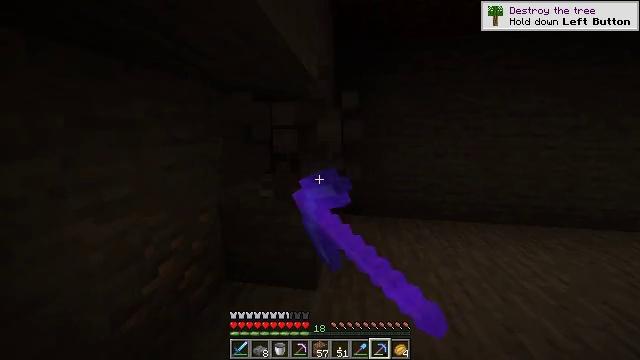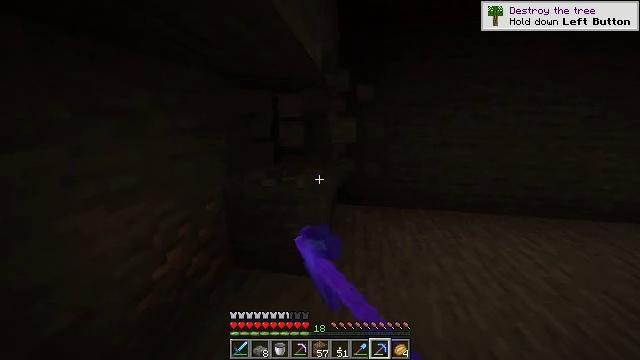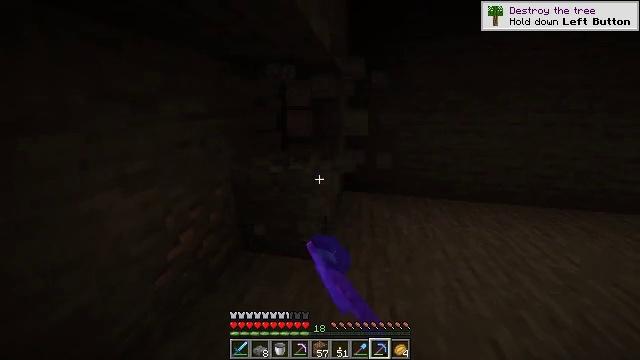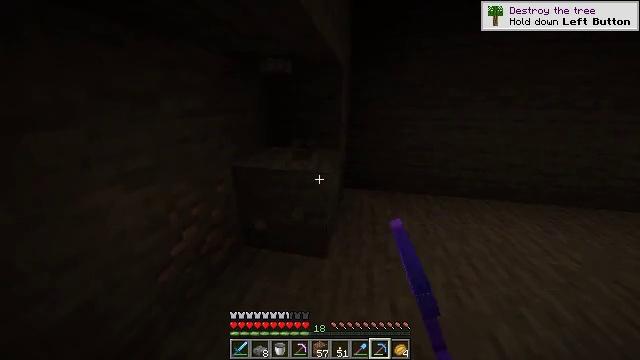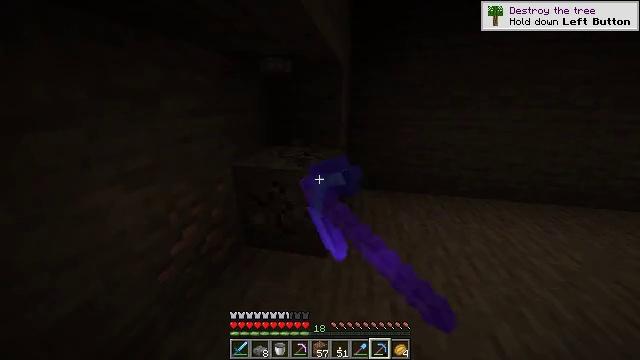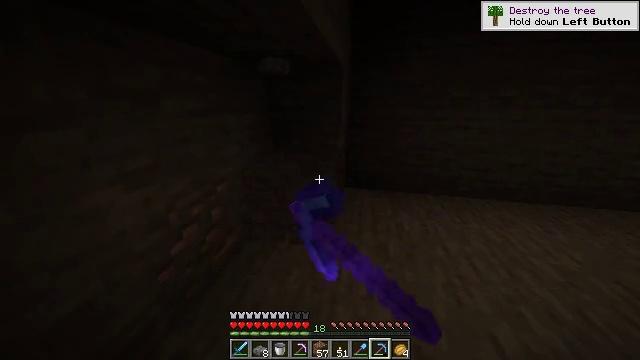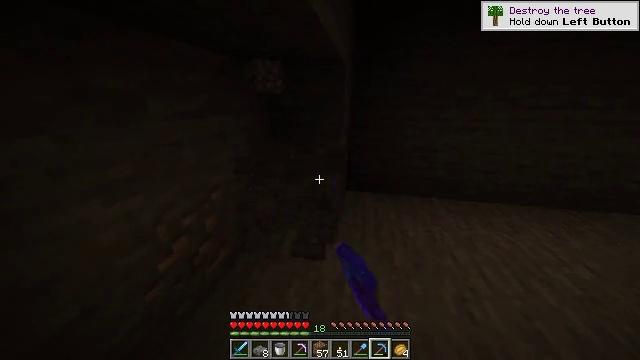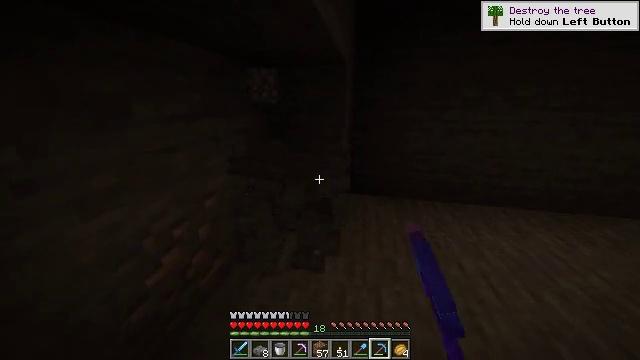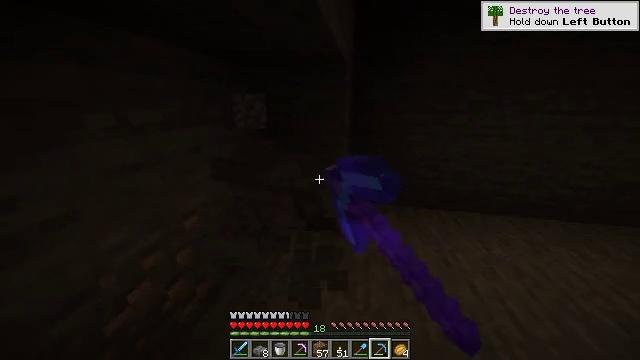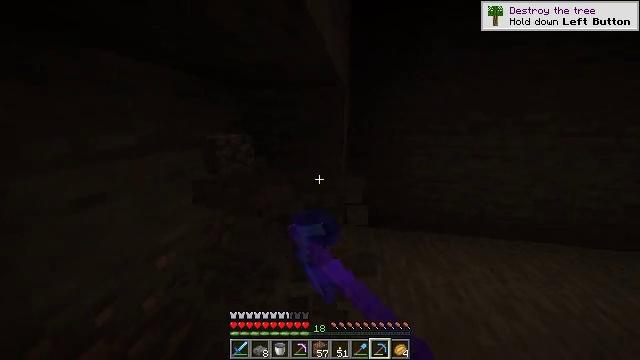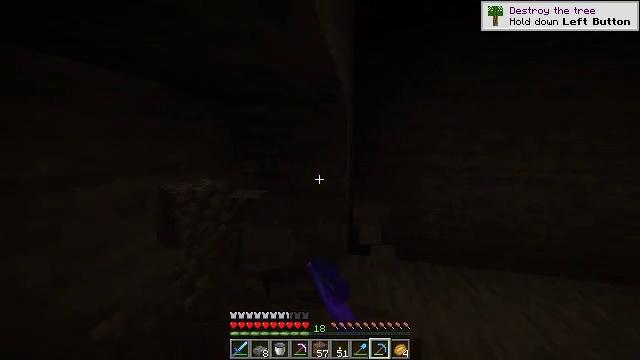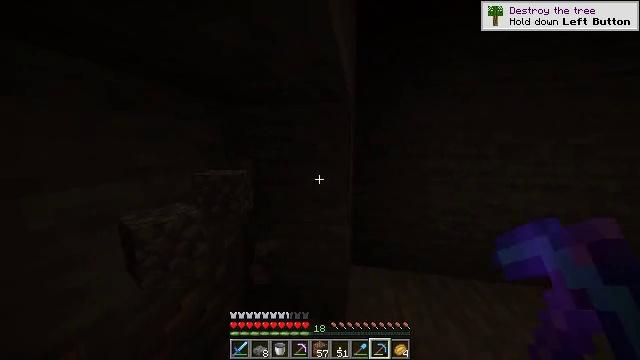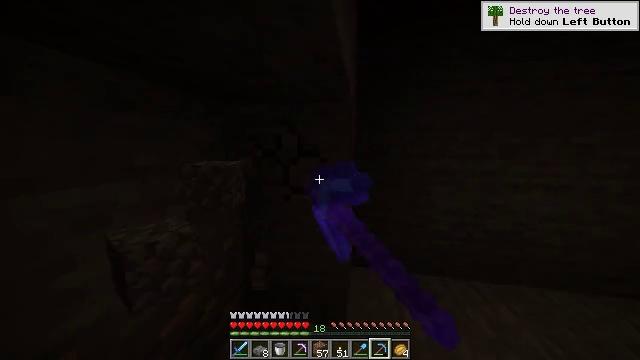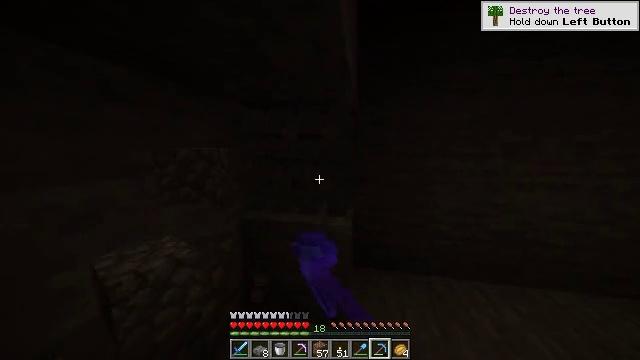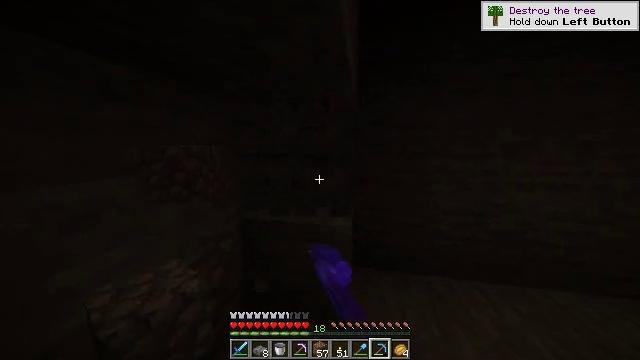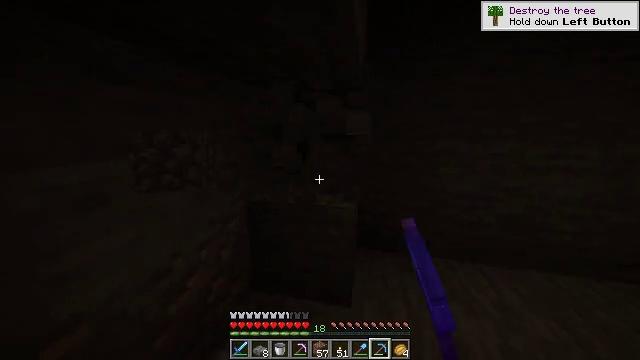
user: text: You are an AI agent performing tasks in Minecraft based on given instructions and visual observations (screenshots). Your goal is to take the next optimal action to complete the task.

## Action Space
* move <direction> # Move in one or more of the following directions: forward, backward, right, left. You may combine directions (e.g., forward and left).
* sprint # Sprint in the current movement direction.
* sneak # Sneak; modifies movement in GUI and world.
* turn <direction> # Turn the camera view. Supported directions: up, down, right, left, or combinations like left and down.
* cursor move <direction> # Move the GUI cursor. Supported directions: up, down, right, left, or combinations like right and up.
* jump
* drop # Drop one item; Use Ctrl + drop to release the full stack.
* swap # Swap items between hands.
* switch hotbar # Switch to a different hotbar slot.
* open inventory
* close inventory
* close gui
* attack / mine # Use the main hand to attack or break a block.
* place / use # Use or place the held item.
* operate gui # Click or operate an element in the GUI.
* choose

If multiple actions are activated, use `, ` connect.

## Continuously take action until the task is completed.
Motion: motion action
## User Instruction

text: Mine stone underground.
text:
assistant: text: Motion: turn left and down, attack / mine
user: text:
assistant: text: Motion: turn left and down, attack / mine
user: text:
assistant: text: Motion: attack / mine
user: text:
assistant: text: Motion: attack / mine
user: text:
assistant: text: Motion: attack / mine
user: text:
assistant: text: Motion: move forward, attack / mine
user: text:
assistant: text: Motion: move forward, attack / mine
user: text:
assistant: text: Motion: move forward, attack / mine
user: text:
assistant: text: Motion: move forward, turn up, attack / mine
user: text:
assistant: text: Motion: turn up, attack / mine
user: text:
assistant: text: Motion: turn up, attack / mine
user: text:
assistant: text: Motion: attack / mine
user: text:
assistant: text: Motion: attack / mine
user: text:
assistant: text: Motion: attack / mine
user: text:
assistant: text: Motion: turn left and down, attack / mine
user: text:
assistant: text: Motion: turn left and down, attack / mine
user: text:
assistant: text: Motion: turn down, attack / mine
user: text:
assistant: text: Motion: attack / mine
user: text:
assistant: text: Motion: attack / mine
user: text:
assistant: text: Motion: attack / mine
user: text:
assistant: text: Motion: attack / mine
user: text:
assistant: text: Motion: move forward, attack / mine
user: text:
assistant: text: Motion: move forward and move right, attack / mine
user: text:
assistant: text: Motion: move forward and move right, attack / mine
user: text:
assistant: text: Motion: move forward and move right, turn left and up
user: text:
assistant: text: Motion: move forward and move right, turn left and up
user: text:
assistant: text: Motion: move forward and move right, turn left and up
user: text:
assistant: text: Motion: move forward and move right, turn left and up
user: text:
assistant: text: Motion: move forward and move right, turn left and up
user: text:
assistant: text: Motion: move forward and move right, turn left and up